Question: I have a link (<URL> that I am learning to extract the data inside using python, now I have come to 'ghost.py'.

I want to click the 'I Agree', which is actually not a hyperlink, but a click activating the javascript, and will bring me to the page I need.
I want to use:
'''
page, resources = ghost.evaluate(
"document.getElementById('link').click();", expect_loading=True)
'''
As suggested by <URL>, but checking the source found that the link do not have an 'ID'.
Is it possible, and if yes, how can I use 'ghost.py' to extract the page?
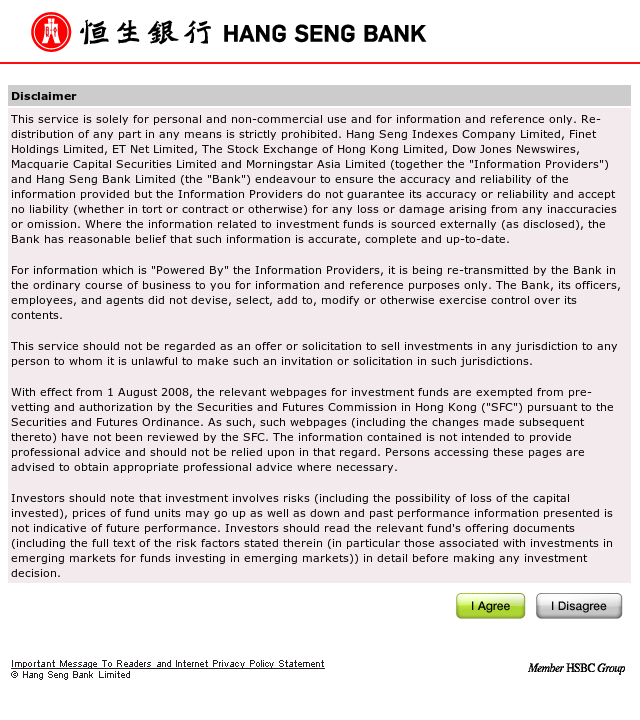
Answer: That button simply calls the global 'agree' function. So you can do this:
'''
page, resources = ghost.evaluate("agree()", expect_loading=True)
'''